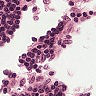
Metastatic tissue present: no